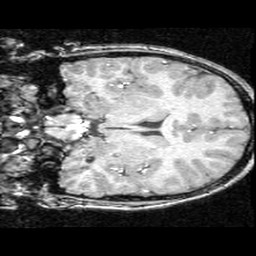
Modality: T1w
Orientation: coronal
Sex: male
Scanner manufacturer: ge
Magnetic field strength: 1.5 T
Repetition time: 21 s
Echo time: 0.008 s